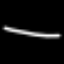
Label: line